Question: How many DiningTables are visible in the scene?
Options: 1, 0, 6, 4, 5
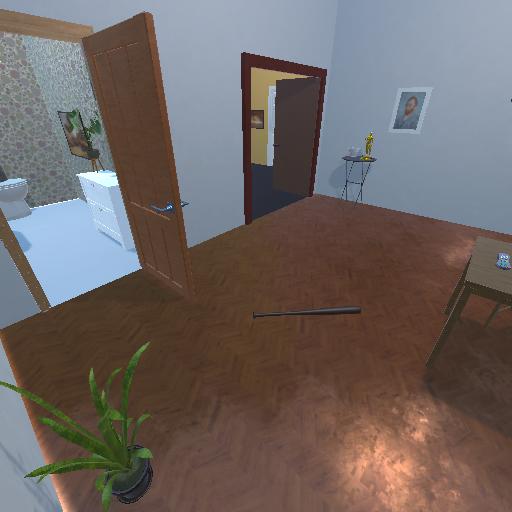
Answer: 1